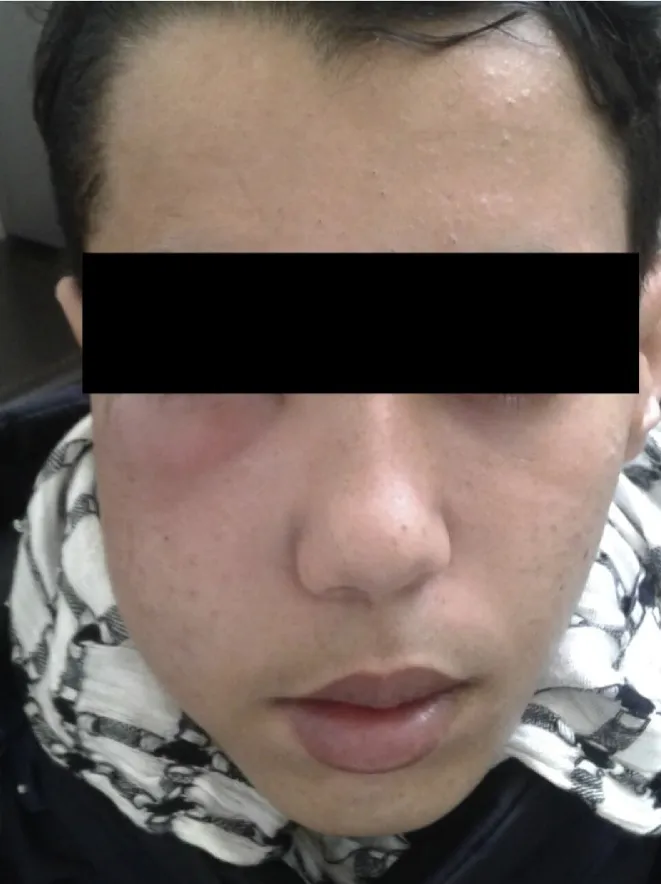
Patient admitted with deformated right hemiface with exopthalmos.
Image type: medical_photograph (oral_photograph)